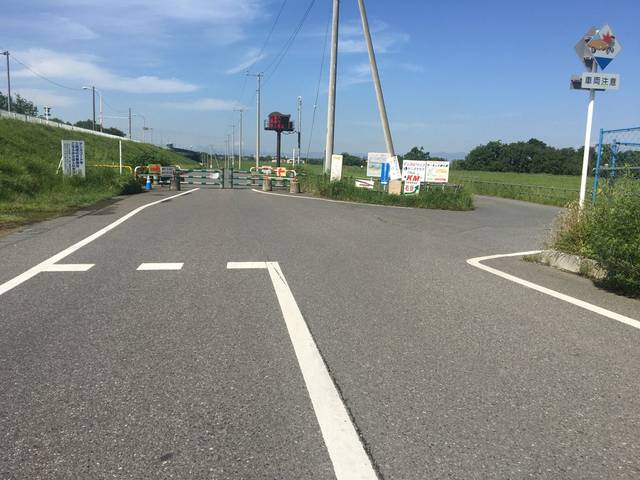
Region: Japan
Coordinates: 35.86, 139.596